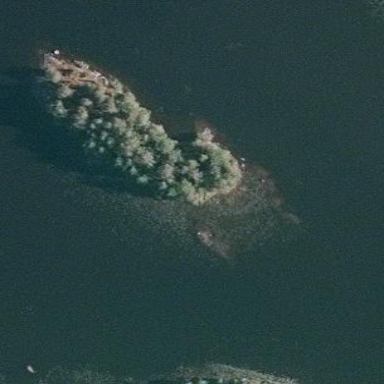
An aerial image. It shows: Island.